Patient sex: M
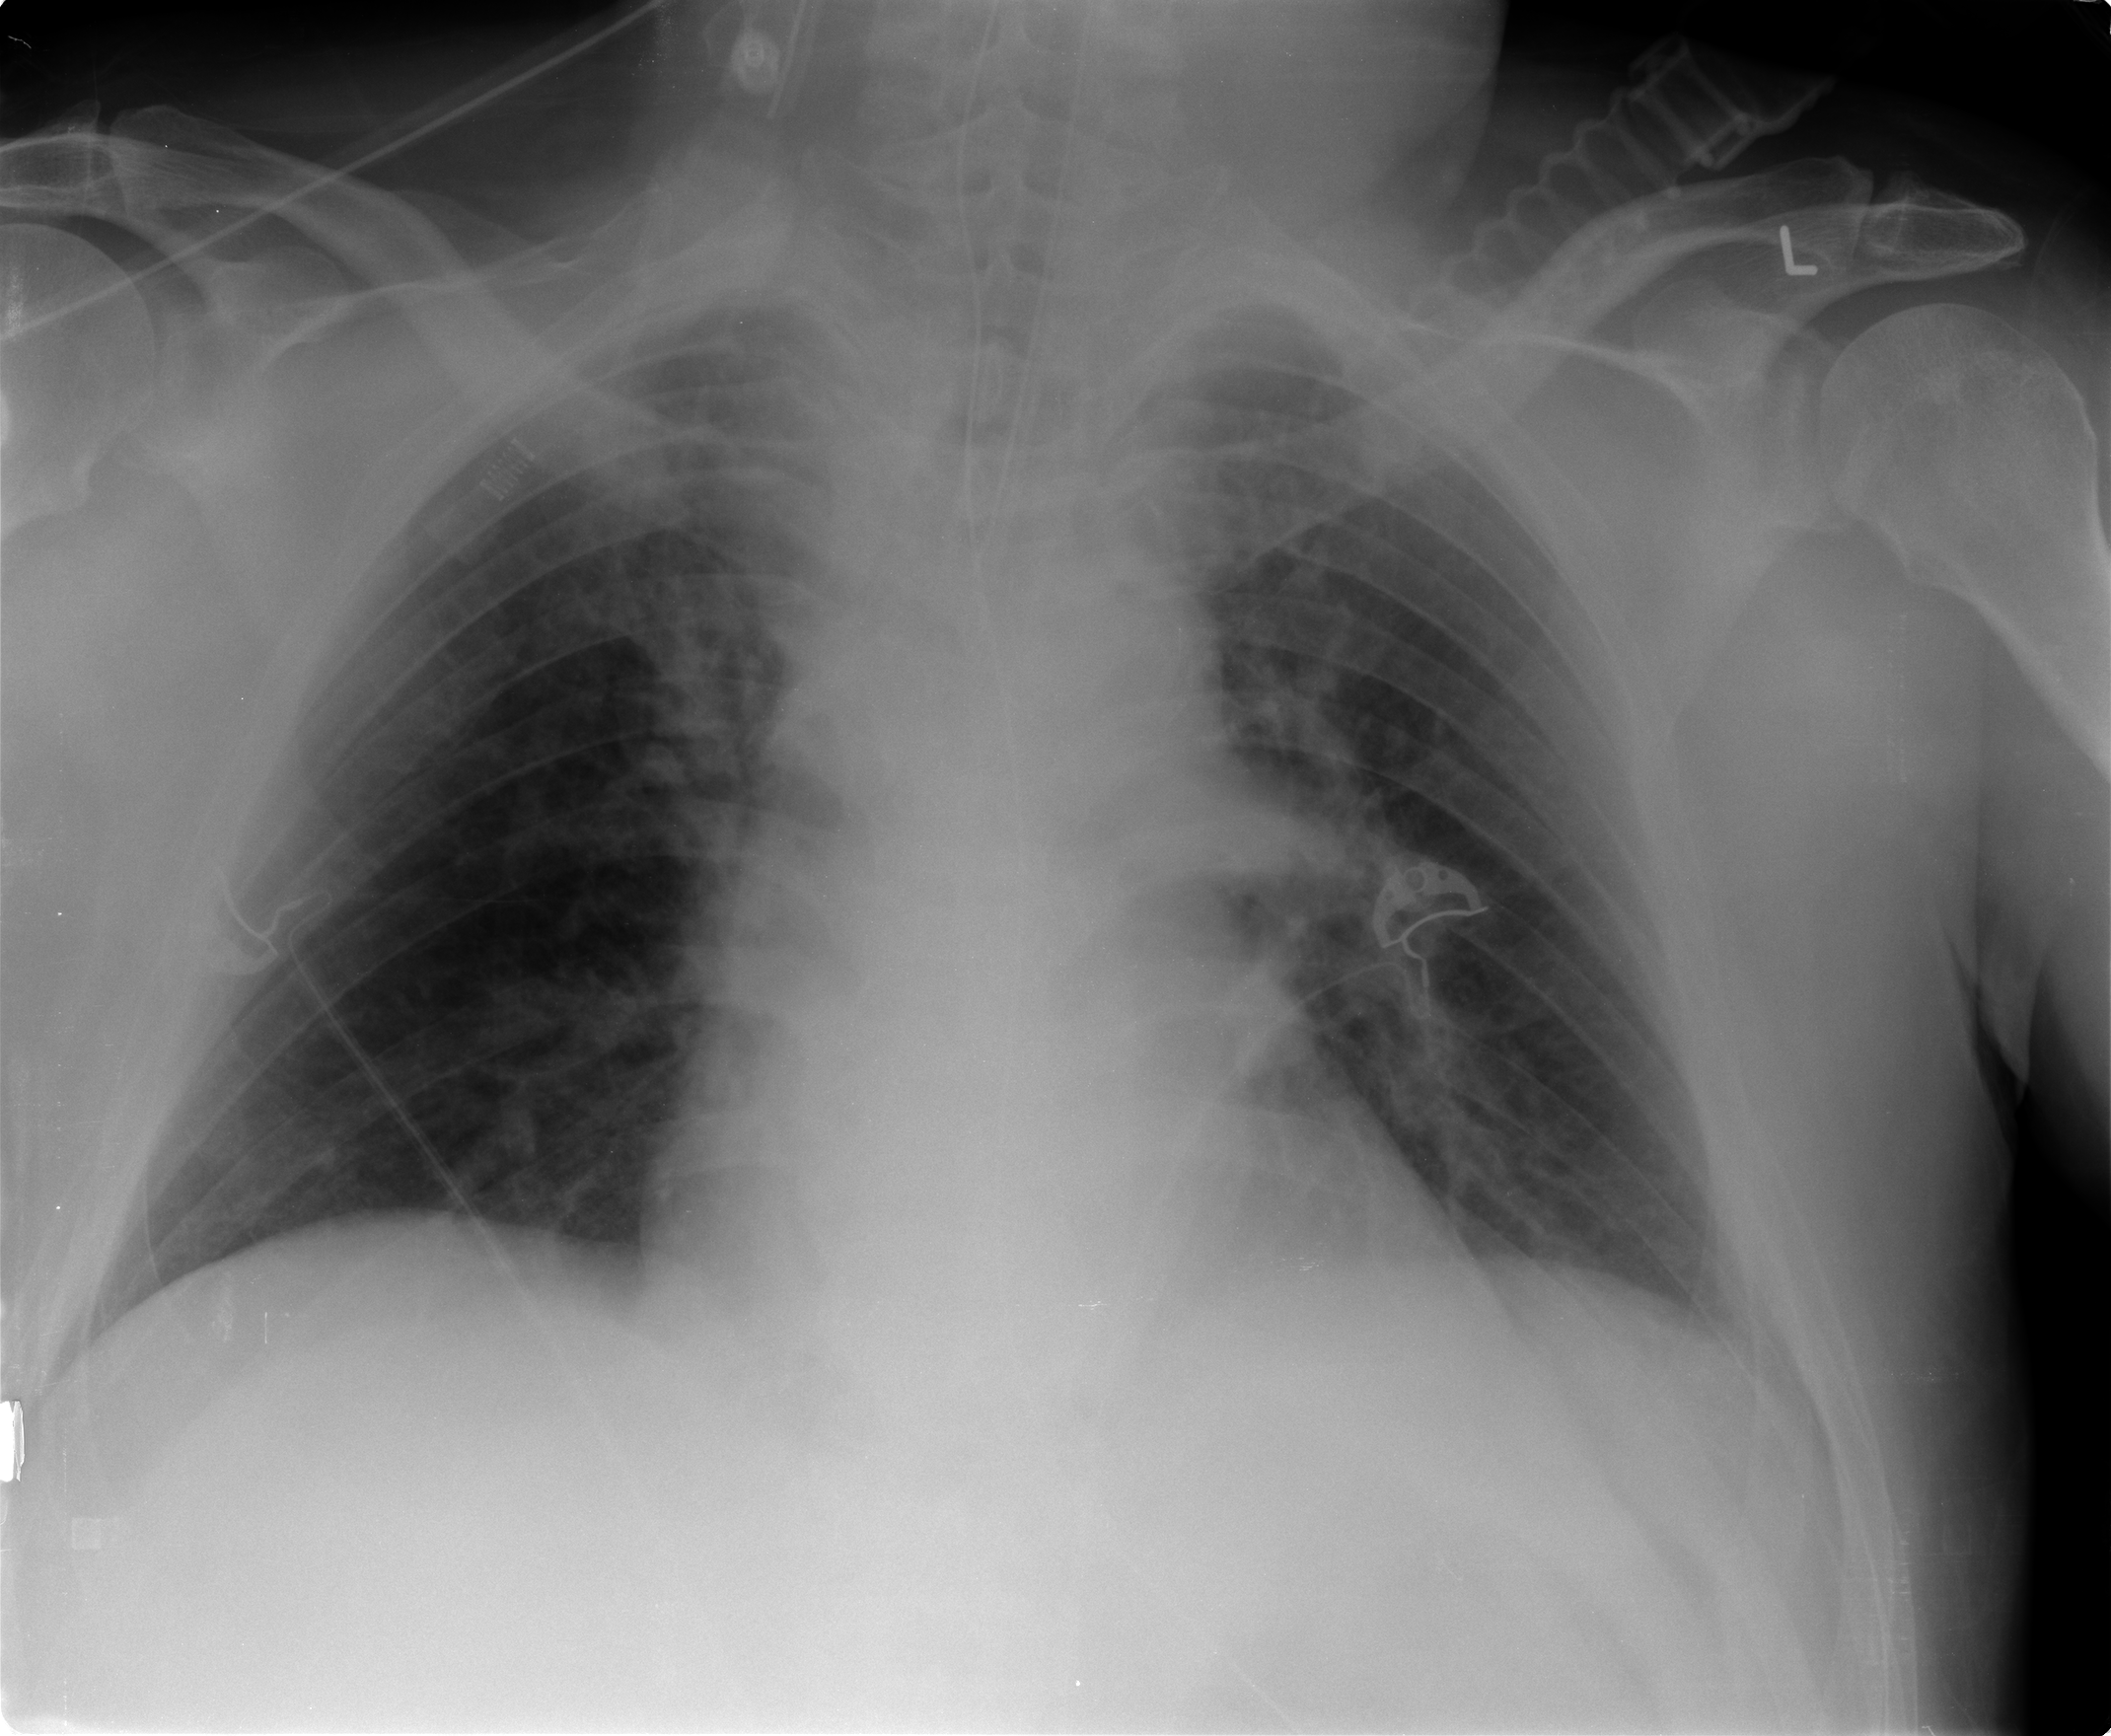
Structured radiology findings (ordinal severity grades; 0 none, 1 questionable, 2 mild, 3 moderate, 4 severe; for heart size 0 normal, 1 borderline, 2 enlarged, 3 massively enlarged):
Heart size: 1
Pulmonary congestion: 2
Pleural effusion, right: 0
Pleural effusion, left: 0
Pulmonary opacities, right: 1
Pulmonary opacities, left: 1
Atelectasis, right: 2
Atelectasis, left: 2